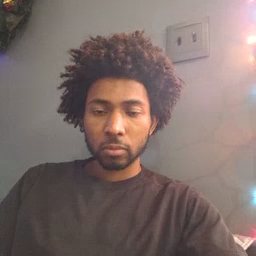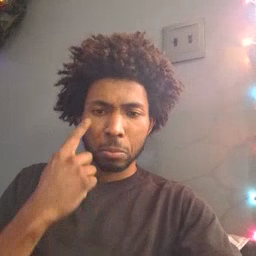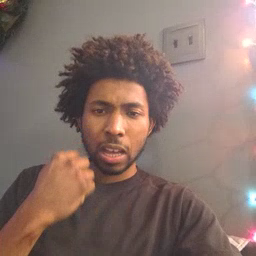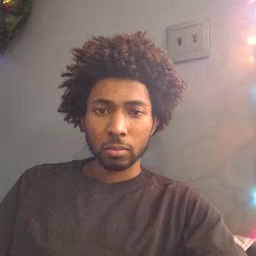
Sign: cry